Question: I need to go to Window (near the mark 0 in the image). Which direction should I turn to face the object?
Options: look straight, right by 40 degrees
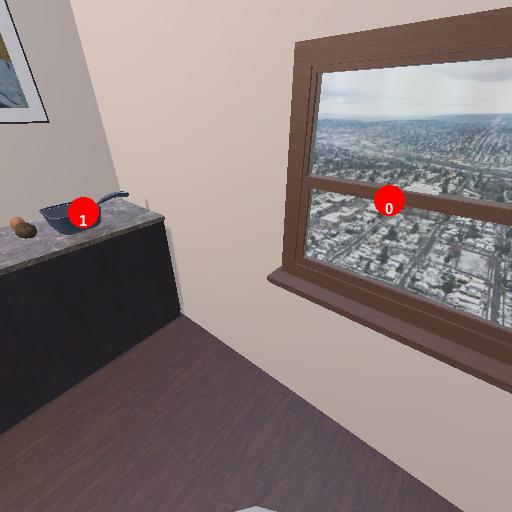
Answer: look straight